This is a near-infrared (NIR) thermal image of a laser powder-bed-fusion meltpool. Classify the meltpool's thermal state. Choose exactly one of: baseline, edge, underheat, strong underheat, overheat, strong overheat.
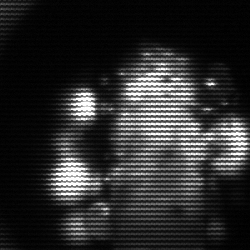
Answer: strong underheat